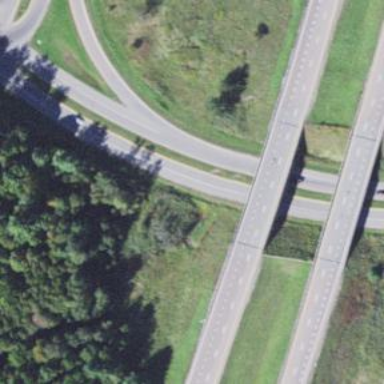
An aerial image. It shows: Viaduct bridge over motorway with asphalt surface.